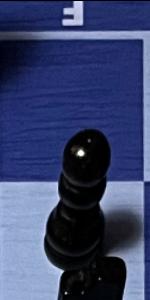
Label: Pawn_Black